Question: I am trying to include in-app-bulling to my app. I should mention that I have activated the product ID in my Google play developer console, but I have not published the app. I am trying to test the in-app purchases in my device before uploading my final apk. The Error appears when I tap on the button that initiates launchPurchaseFlow method there is an error. (when I go to Google Play Store and try to download any app it does not ask me for any authentification, it just downloads the app):

This is the code in my onOptionsItemSelected method where I am calling the launchPurchasedFlow method.
'''
public boolean onOptionsItemSelected(MenuItem item) {
if(id == R.id.action_remove_adds){
mHelper.launchPurchaseFlow(this,SKU_REMOVE_ADDS,1,mPurchasedFinishedListener,"");
}
return super.onOptionsItemSelected(item);
}
'''
this is my mPurchasedFinishedListener code:
'''
private IabHelper.OnIabPurchaseFinishedListener mPurchasedFinishedListener = new IabHelper.OnIabPurchaseFinishedListener() {
@Override
public void onIabPurchaseFinished(IabResult result, Purchase purchase) {
if (result.isFailure()) {
Log.d(TAG, "Error purchasing: " + result);
return;
}
else if (purchase.getSku().equals(SKU_REMOVE_ADDS)) {
// consume the gas and update the UI
}
}
};
'''
and this is my onActicity result code:
'''
protected void onActivityResult(int requestCode, int resultCode, Intent data) {
Log.d(TAG, "onActivityResult(" + requestCode + "," + resultCode + "," + data);
// Pass on the activity result to the helper for handling
if (!mHelper.handleActivityResult(requestCode, resultCode, data)) {
// not handled, so handle it ourselves (here's where you'd
// perform any handling of activity results not related to in-app
// billing...
super.onActivityResult(requestCode, resultCode, data);
}
else {
Log.d(TAG, "onActivityResult handled by IABUtil.");
}
}
'''
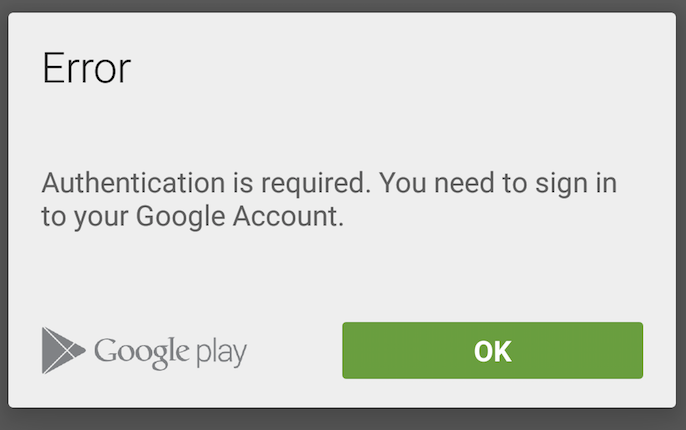
Answer: in-app purchase only works for published apps, upload in alpha or beta and you can test it.
This is because Google need to know the apk version code for enable the IAB, if the version code is not in Google Play, Google won't activate the purchase because the apk is not registered.